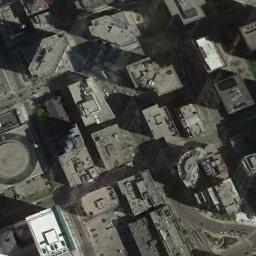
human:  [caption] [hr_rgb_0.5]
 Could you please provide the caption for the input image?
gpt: The commercial area is near a parking lot .

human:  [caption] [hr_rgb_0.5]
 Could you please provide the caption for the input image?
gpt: In a business district there are many tall buildings of different shapes and several roads with many cars .

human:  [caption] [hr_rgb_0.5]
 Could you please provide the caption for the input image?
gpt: A commercial area has some buildings arranged neatly and some roads go through the commercial area .

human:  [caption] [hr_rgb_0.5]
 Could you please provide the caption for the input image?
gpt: There are five cars on the road .

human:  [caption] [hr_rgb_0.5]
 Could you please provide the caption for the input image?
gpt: There are some gray buildings on a commercial area .